【题型】解答题　【知识点】平面几何　【难度】easy
如图, $D, E, G$ 分别是 $AB, AC, BC$ 边上的点, $\angle 1 + \angle 2 = 180^\circ$, $\angle 3 = \angle B$。

(1) 请说明 $DE // BC$ 的理由；

(2) 若 $DE$ 平分 $\angle ADC$, $\angle 2 = 2\angle B$, 判断 $CD$ 与 $EG$ 的位置关系, 并说明理由。
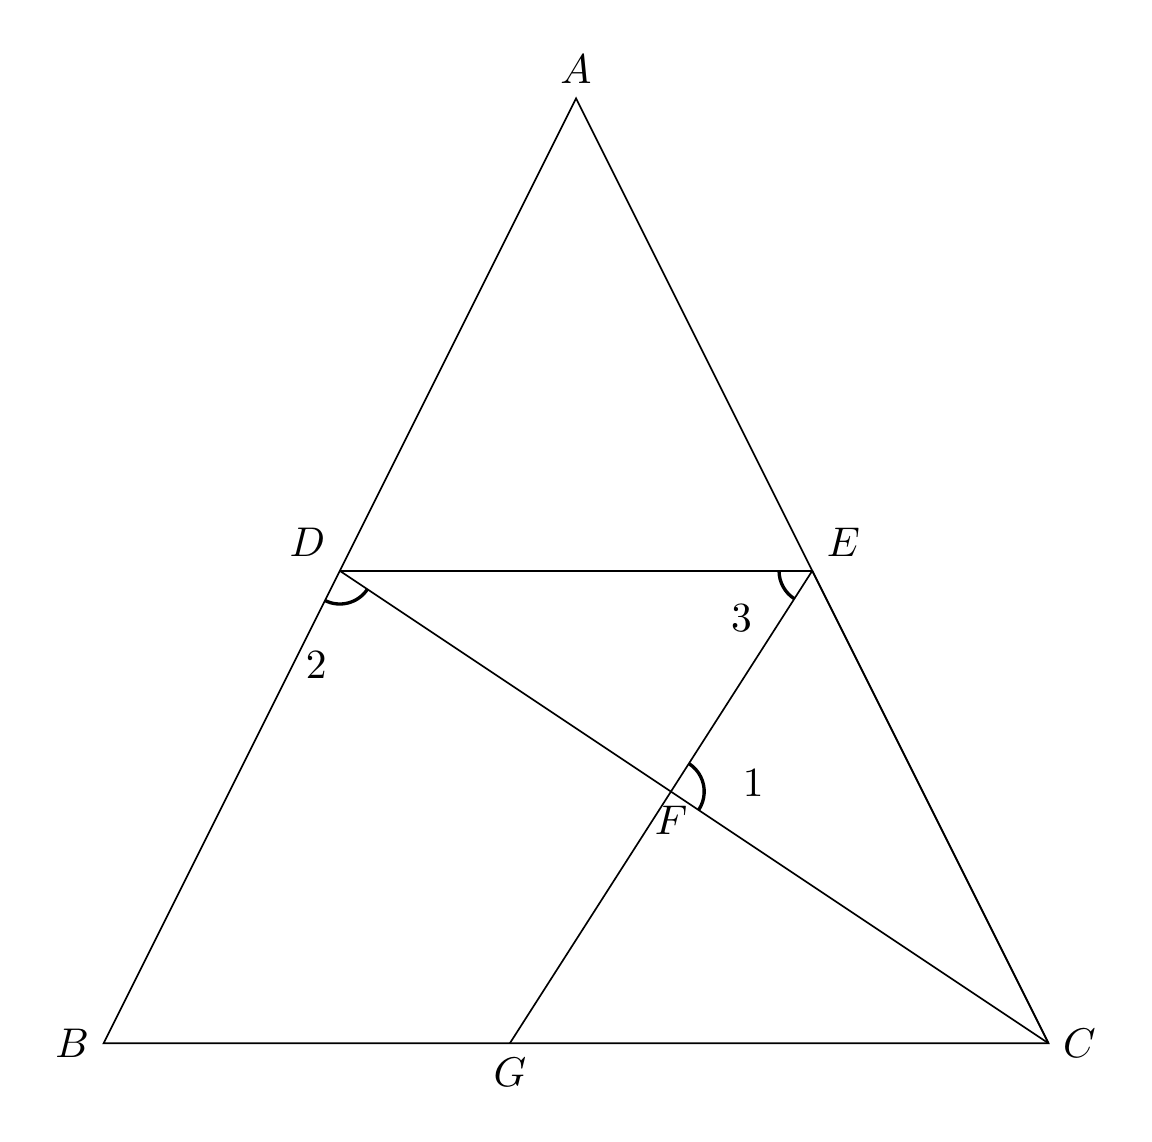
【解答】
(1) 解：$\because \angle 1 + \angle 2 = 180^\circ$, $\angle 1 = \angle DFG$,

$\therefore \angle 2 + \angle DFG = 180^\circ$,

$\therefore AB // EG$,

$\therefore \angle B = \angle EGC$。

又 $\because \angle B = \angle 3$,

$\therefore \angle 3 = \angle EGC$,

$\therefore DE // BC$；

(2) $\because DE$ 平分 $\angle ADC$,

$\therefore \angle ADE = \angle EDC$。

$\because DE // BC$,

$\therefore \angle B = \angle ADE = \angle EDC$,

$\because \angle 2 = 2\angle B$, $\angle 2 + \angle ADE + \angle EDC = 180^\circ$,

$\therefore 2\angle B + \angle B + \angle B = 180^\circ$,

$\therefore \angle B = 45^\circ$,

$\therefore \angle 2 = 2\angle B = 90^\circ$,

$\therefore CD \perp AB$,

$\because AB // EG$,

$\therefore CD \perp EG$。